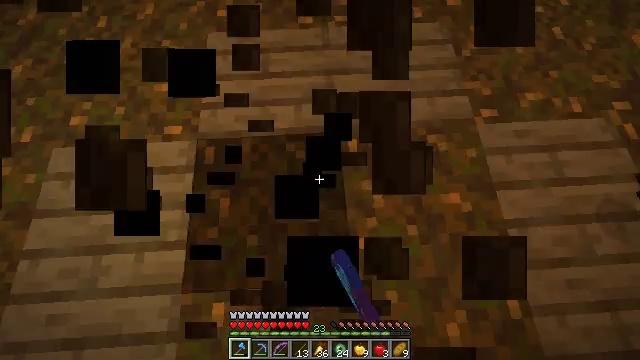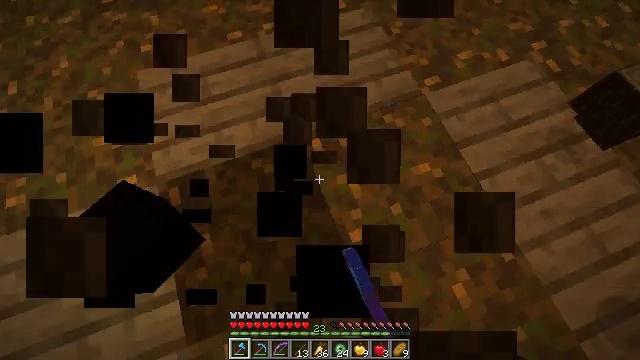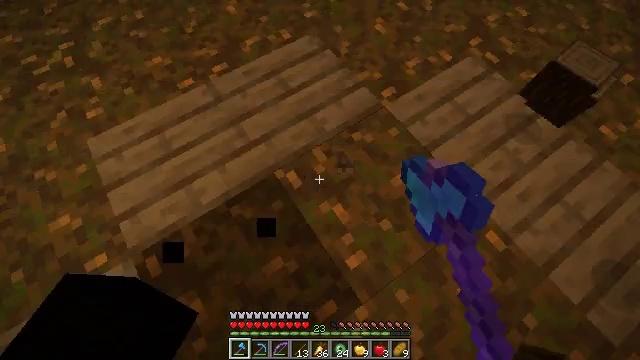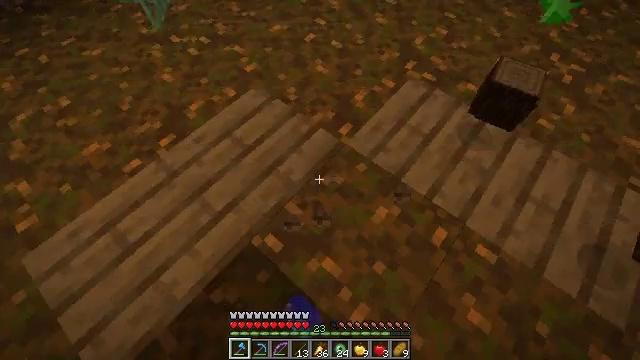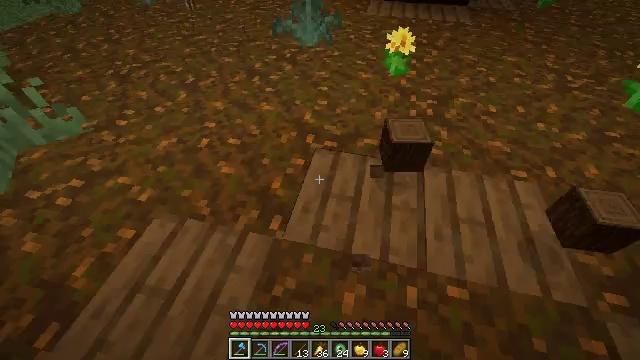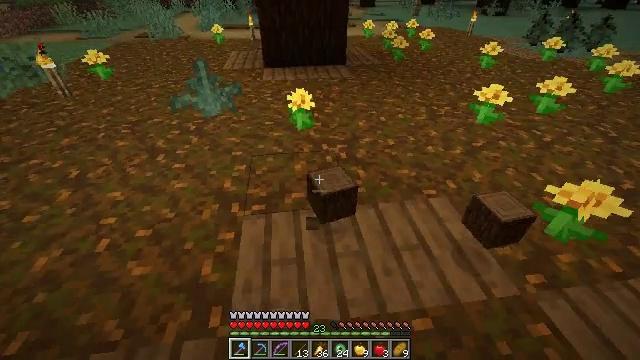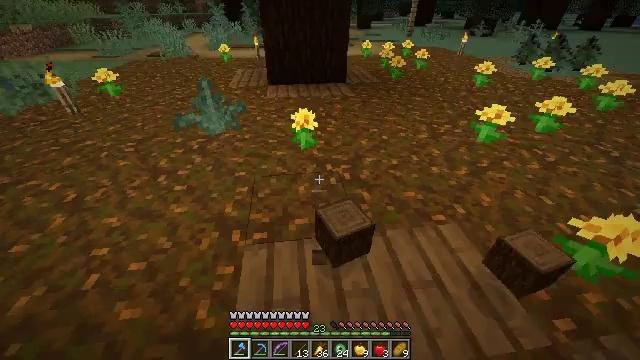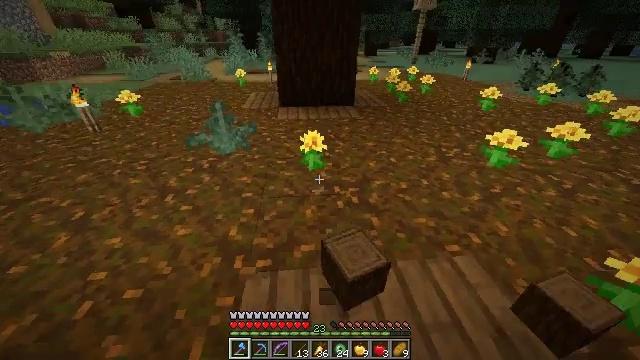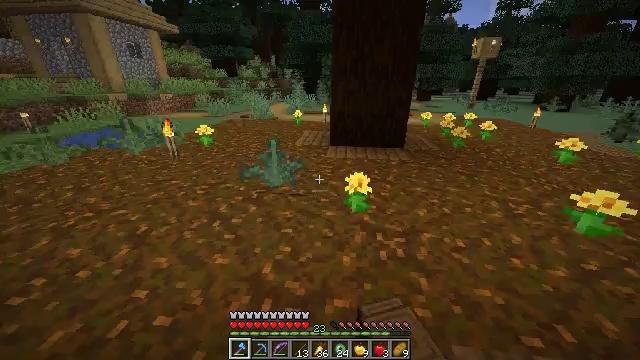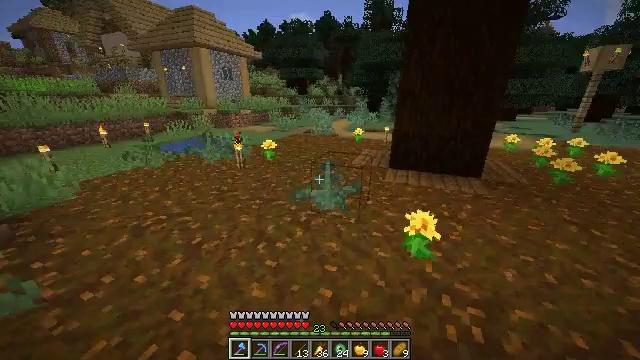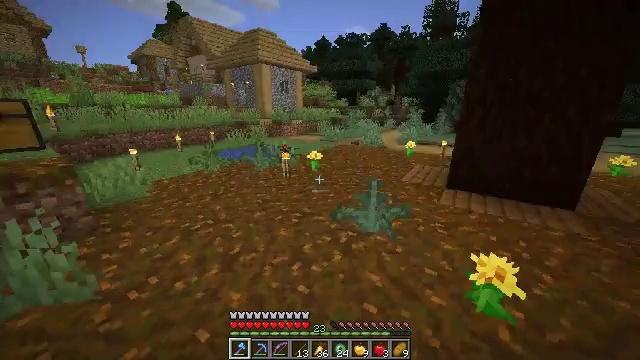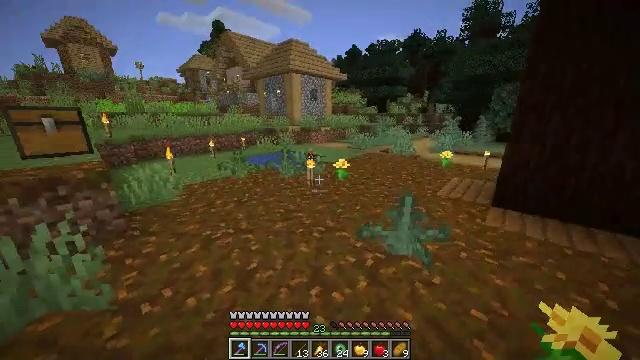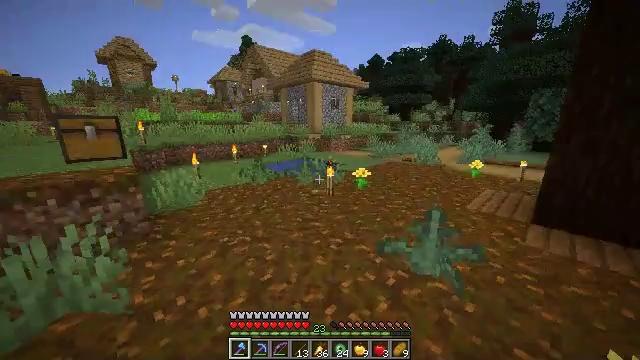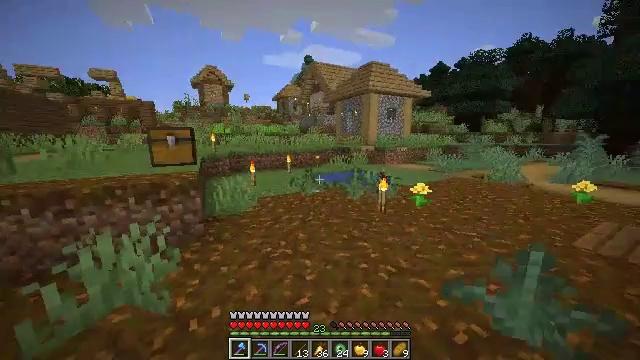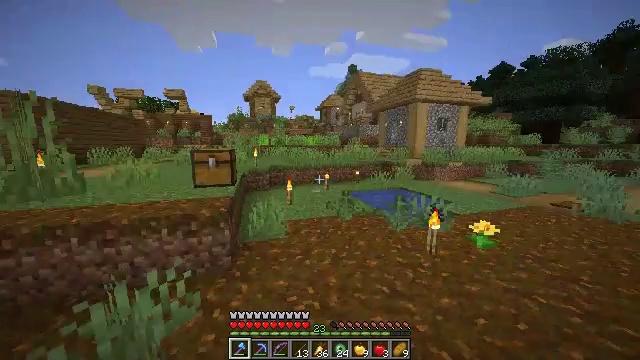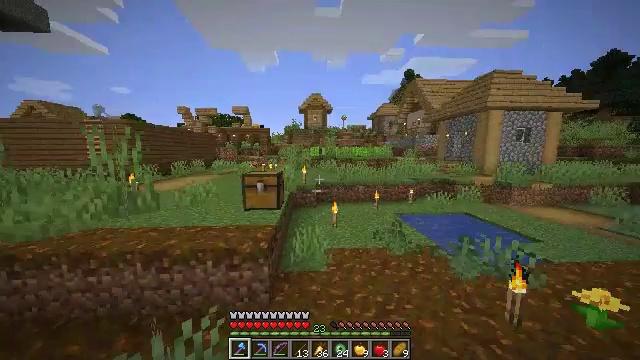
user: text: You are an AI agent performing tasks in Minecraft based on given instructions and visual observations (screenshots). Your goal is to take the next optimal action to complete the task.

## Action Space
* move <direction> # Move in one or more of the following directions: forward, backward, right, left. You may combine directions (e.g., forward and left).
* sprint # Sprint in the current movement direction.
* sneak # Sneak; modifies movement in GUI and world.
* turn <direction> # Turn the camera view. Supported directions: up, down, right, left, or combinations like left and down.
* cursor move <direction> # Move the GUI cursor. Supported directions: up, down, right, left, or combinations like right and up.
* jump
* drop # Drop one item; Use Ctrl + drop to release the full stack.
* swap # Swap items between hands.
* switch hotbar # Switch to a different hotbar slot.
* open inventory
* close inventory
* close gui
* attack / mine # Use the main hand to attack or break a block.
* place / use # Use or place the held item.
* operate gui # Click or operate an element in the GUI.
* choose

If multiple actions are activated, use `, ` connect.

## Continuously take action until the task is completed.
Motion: motion action
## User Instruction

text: Pick up the white bed by breaking it.
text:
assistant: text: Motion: move forward, turn right, attack / mine
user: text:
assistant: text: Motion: move forward, turn right and up, attack / mine
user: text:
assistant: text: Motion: move forward, turn right and up, attack / mine
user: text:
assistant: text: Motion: move forward, turn right and up, attack / mine
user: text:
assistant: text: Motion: move forward, sprint, turn right and up
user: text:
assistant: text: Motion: move forward, sprint, turn up
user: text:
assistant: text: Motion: move forward, sprint, turn left and up
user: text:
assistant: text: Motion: move forward, sprint, turn left and up
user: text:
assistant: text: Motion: move forward, sprint, turn left and up
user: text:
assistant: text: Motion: move forward, sprint, turn left and up
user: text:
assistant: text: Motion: move forward, sprint, turn left and up
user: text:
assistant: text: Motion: move forward, sprint, turn left and up
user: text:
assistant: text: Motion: move forward, sprint, turn left and up
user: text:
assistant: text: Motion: move forward, sprint, turn left and up, jump
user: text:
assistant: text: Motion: move forward, sprint, turn left and up, jump
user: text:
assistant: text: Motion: move forward, sprint, turn left and down, jump
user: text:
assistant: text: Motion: move forward, sprint, turn left, jump
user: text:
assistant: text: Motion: move forward, sprint, turn left, jump
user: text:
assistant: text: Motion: move forward, sprint, turn left, jump
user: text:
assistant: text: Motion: move forward, sprint, turn left, jump
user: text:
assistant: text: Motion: move forward, sprint, jump
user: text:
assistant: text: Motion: move forward, sprint, jump
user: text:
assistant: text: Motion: move forward, sprint, turn left, jump
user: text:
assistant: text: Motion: move forward, sprint, turn left and down, jump
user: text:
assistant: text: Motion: move forward, sprint, turn left and down, jump
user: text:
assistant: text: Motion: move forward, sprint, turn left and down, jump
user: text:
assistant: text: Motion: move forward, sprint, turn left and down, jump
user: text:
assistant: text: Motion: move forward, sprint, turn left and down, jump
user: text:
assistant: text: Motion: move forward, sprint, turn left and down, jump
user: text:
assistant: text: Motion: move forward, sprint, turn left, jump